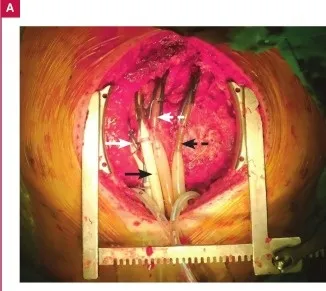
Photograph of the cardiac operation.
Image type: medical_photograph (other_medical_photograph)